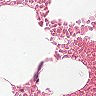
Metastatic tissue present: no